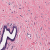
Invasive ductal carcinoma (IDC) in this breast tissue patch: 0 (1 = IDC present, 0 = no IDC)